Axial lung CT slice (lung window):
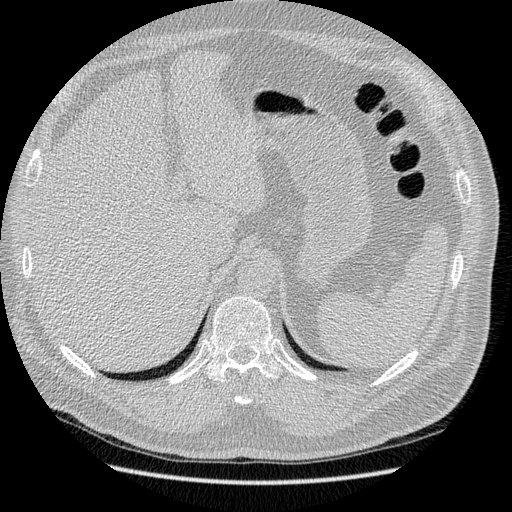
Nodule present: no